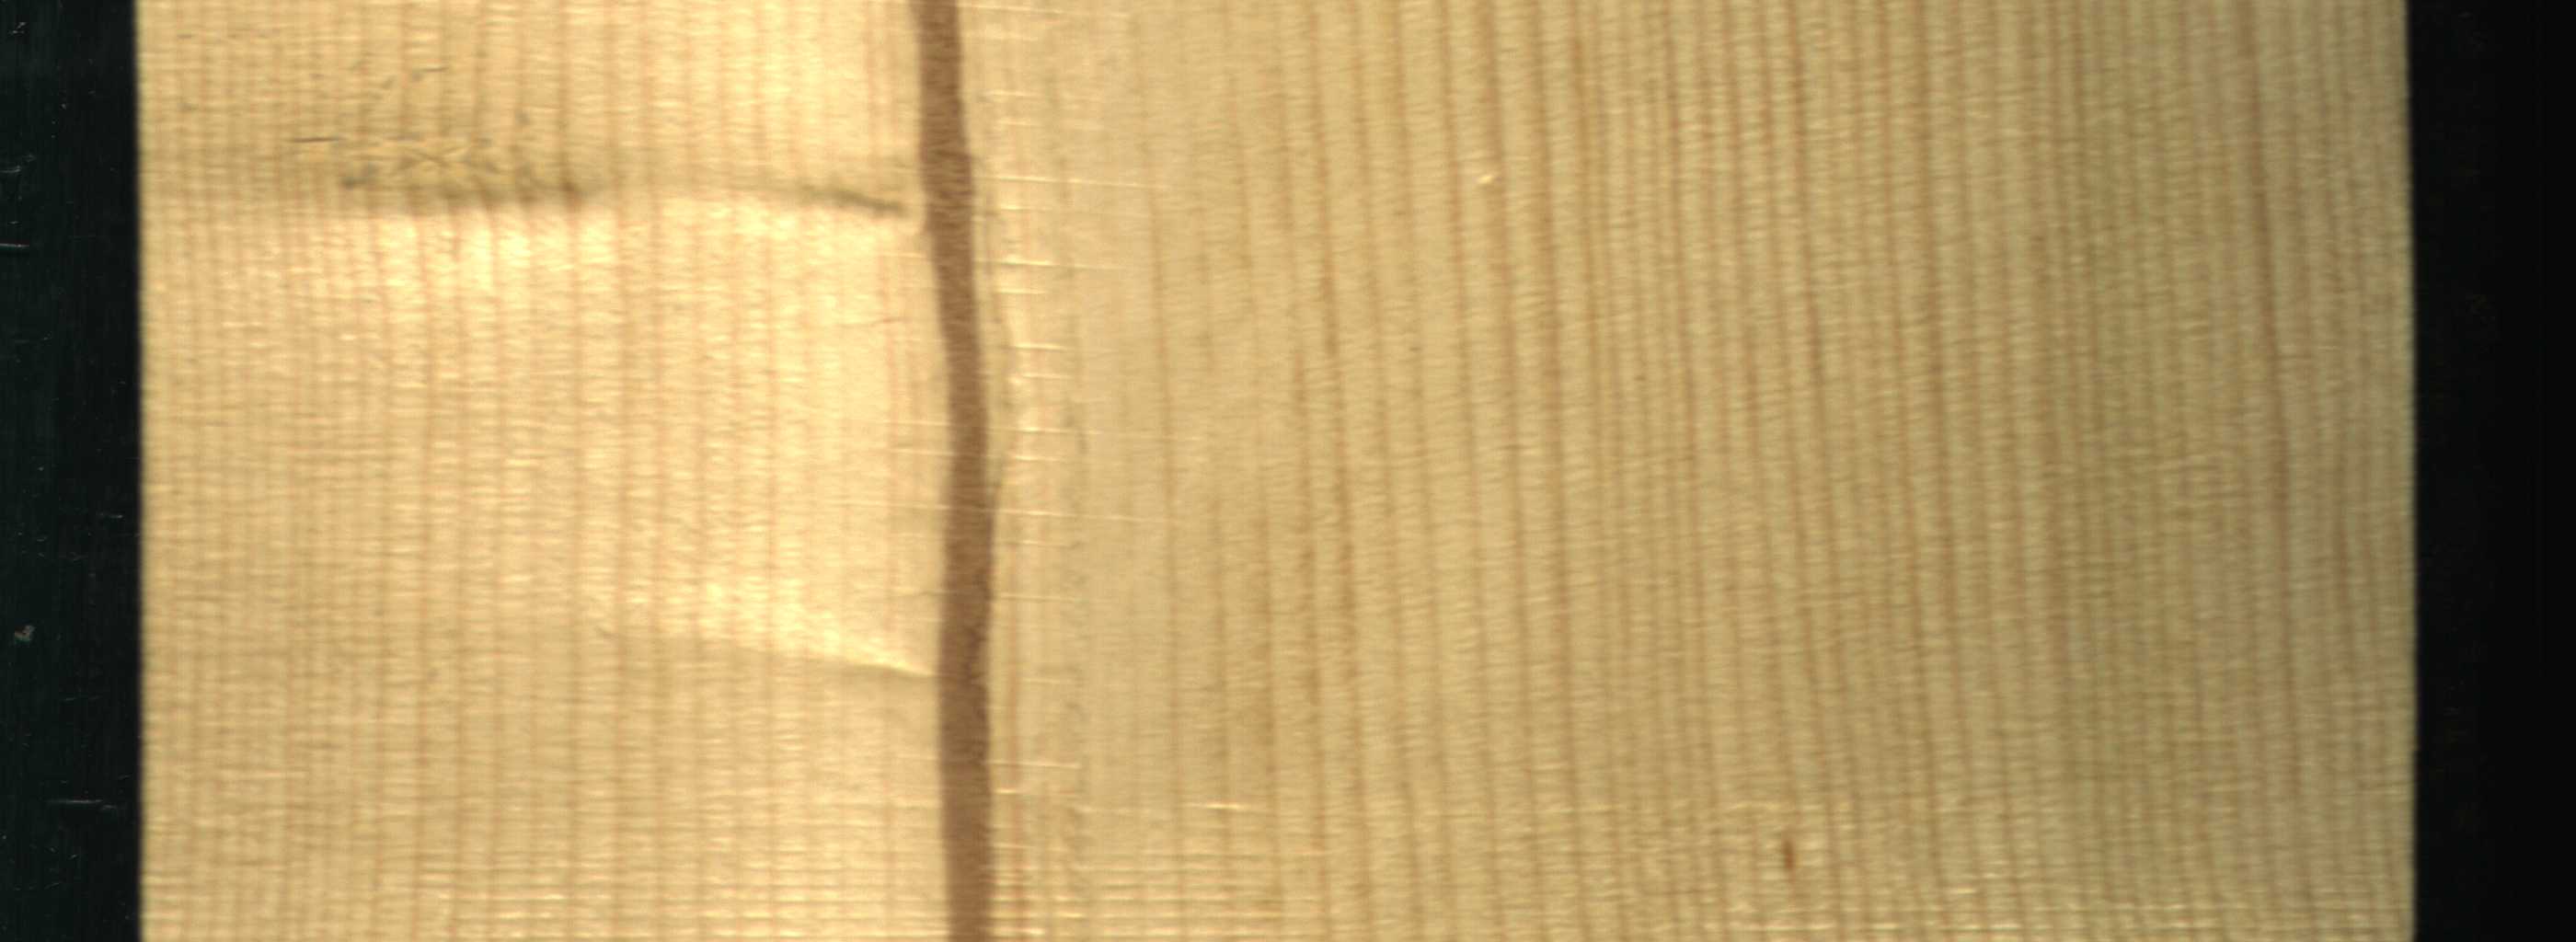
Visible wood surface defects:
Marrow